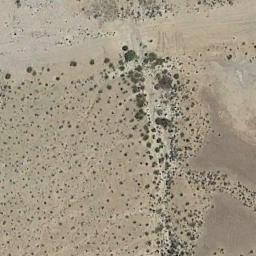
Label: chaparral